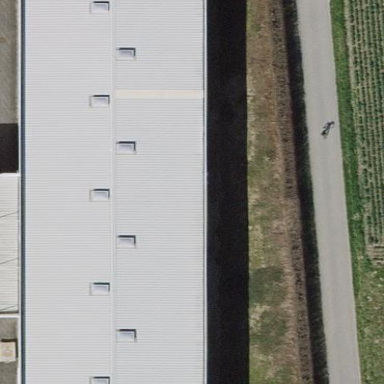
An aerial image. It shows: Industrial building.